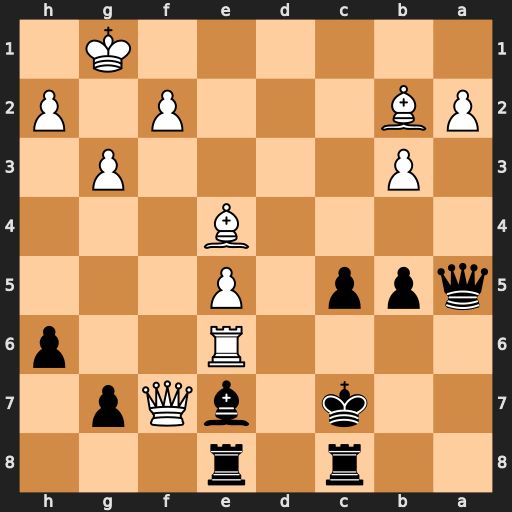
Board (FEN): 2r1r3/2k1bQp1/4R2p/qpp1P3/4B3/1P4P1/PB3P1P/6K1
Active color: b
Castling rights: -
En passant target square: -
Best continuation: Qe1+ Kg2 Qxe4+